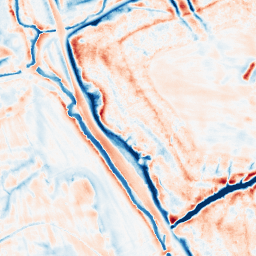
Category: edge_preserving
Decomposition family: bilateral
Decomposition parameters: d: 21
sigma_color: 100
sigma_space: 25
Upsampling method: bicubic
Upsampling parameters: scale: 2
Upsampling scale: 2